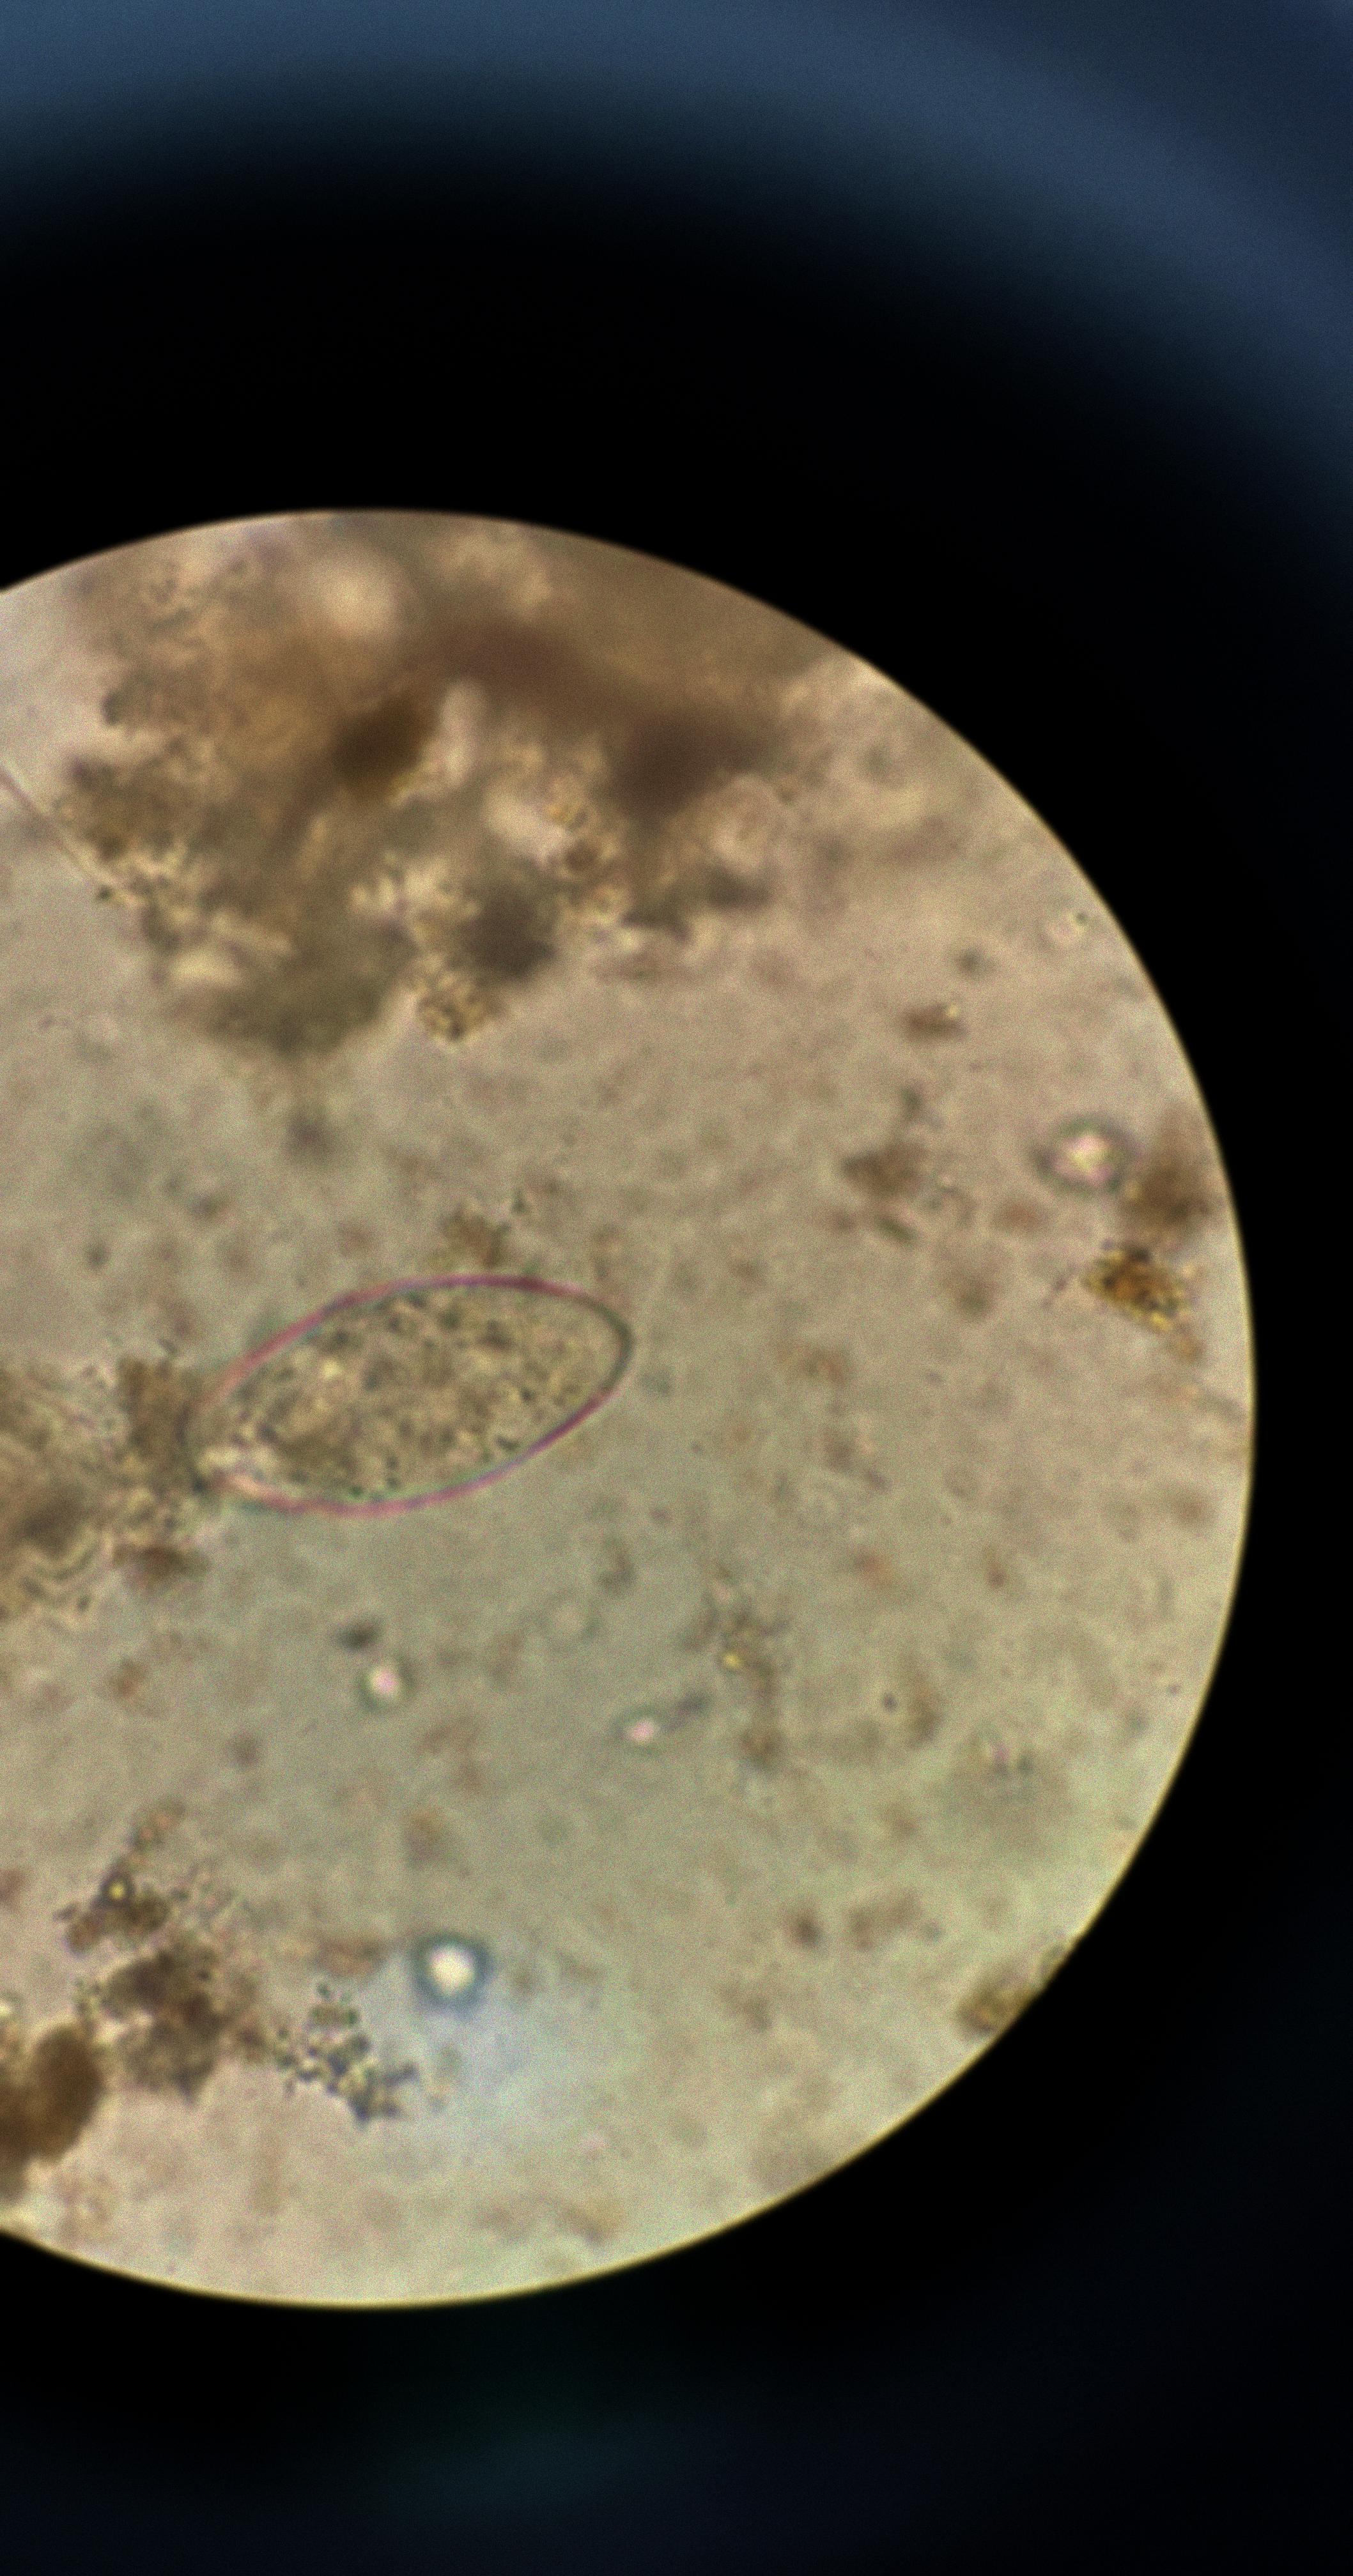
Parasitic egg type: Fasciolopsis buski